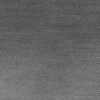
Atmospheric dust classification: dusty